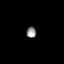
Tissue: prostate
Cell type: Myeloid cells
Senescence score: 0.7772
Nuclear area (px): 101
Mean DAPI intensity: 147.545